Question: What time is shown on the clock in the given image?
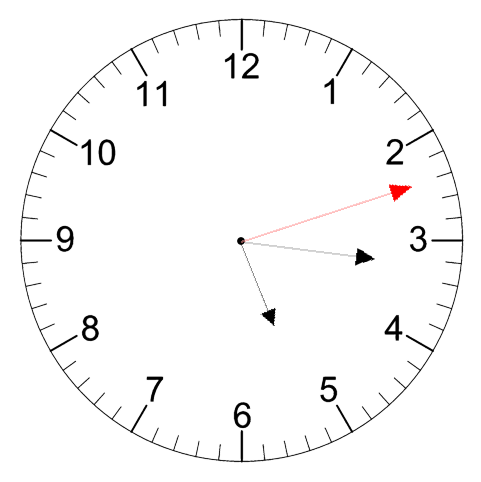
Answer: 05:16:12